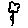
Label: flower